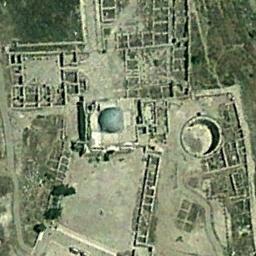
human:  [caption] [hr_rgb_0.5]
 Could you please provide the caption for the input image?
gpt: Some trees are beside the palace .

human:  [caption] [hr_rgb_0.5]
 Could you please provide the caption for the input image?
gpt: The palace is surrounded by some bare land .

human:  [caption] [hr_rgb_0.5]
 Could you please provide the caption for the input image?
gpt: The palace on the clearing has a green dome palace .

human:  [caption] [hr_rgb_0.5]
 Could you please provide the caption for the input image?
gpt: The palace is on the bare land next to the grass .

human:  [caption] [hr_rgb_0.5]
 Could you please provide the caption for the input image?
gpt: There are some green lawns beside the palace with a dome .